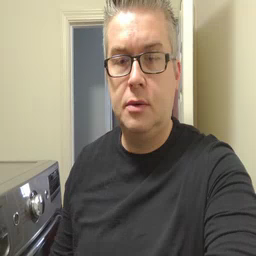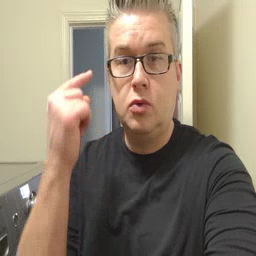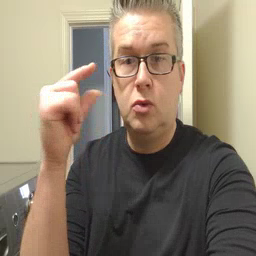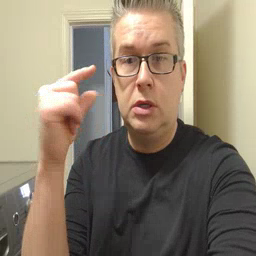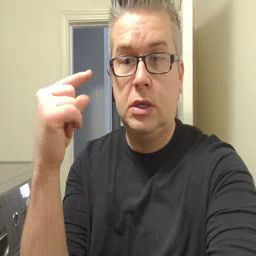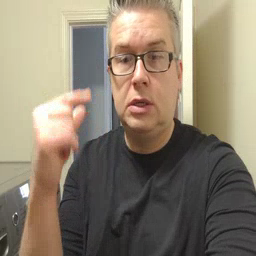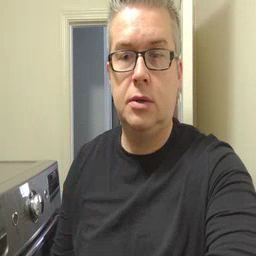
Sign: green